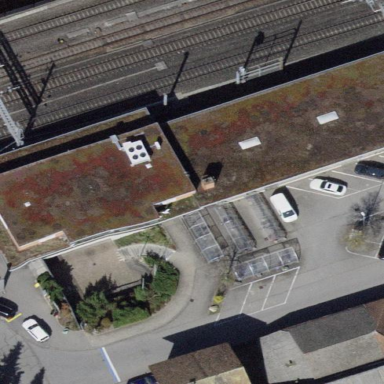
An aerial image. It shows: Train station building.